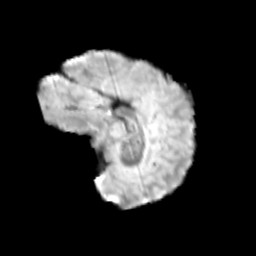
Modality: T2w
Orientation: sagittal
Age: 11
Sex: male
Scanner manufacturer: siemens
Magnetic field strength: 3 T
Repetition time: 3.8 s
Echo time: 0.07 s